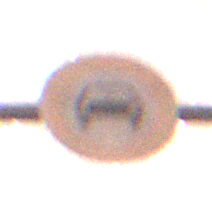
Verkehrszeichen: VerbotKraftwagen
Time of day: Night
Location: Outdoor (Nature)
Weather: Clear
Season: NotSpecified
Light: Natural